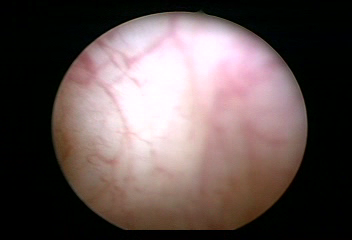
Modality: WLC
Class: Normal mucosa
Bladder cancer association: No